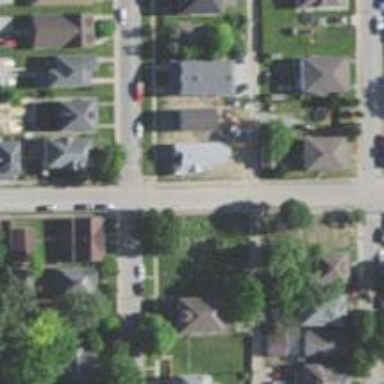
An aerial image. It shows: Alleyway designated as service road.